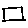
Label: square